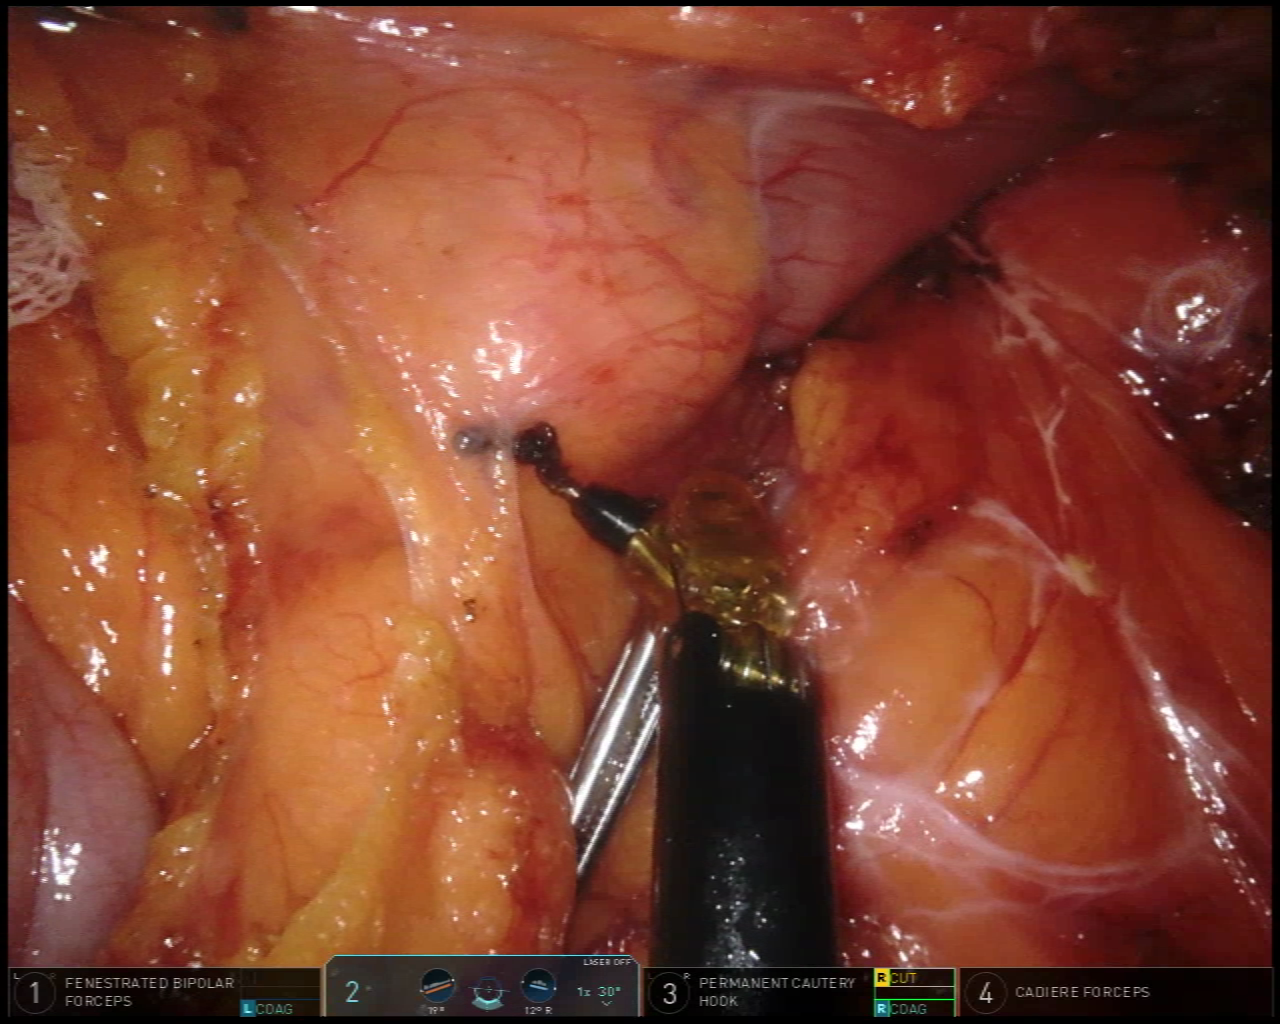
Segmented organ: stomach
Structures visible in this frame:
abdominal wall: no
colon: yes
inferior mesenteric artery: no
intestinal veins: no
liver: no
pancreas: no
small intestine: no
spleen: no
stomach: yes
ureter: no
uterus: no
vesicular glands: no